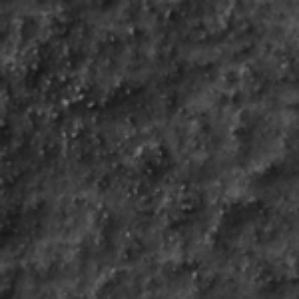
Label: frost